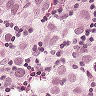
Metastatic tissue present: yes